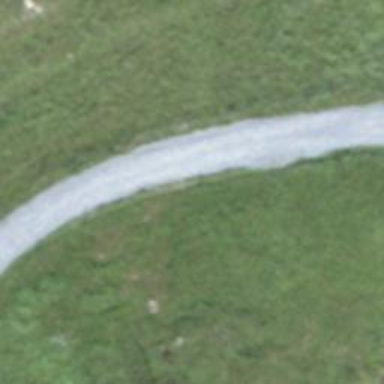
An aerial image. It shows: Gravel track with grade2 quality.